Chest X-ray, PA view. Patient: 40 years old, sex M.
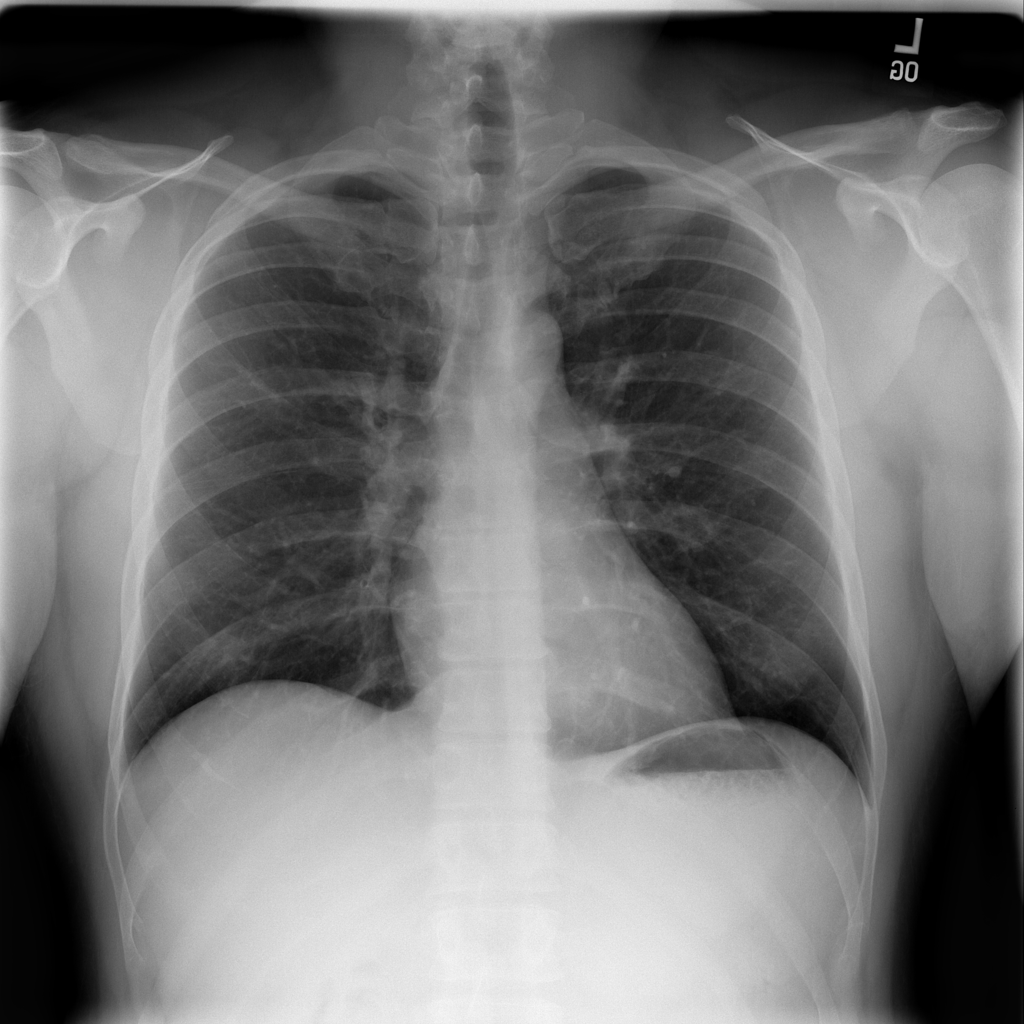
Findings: No Finding